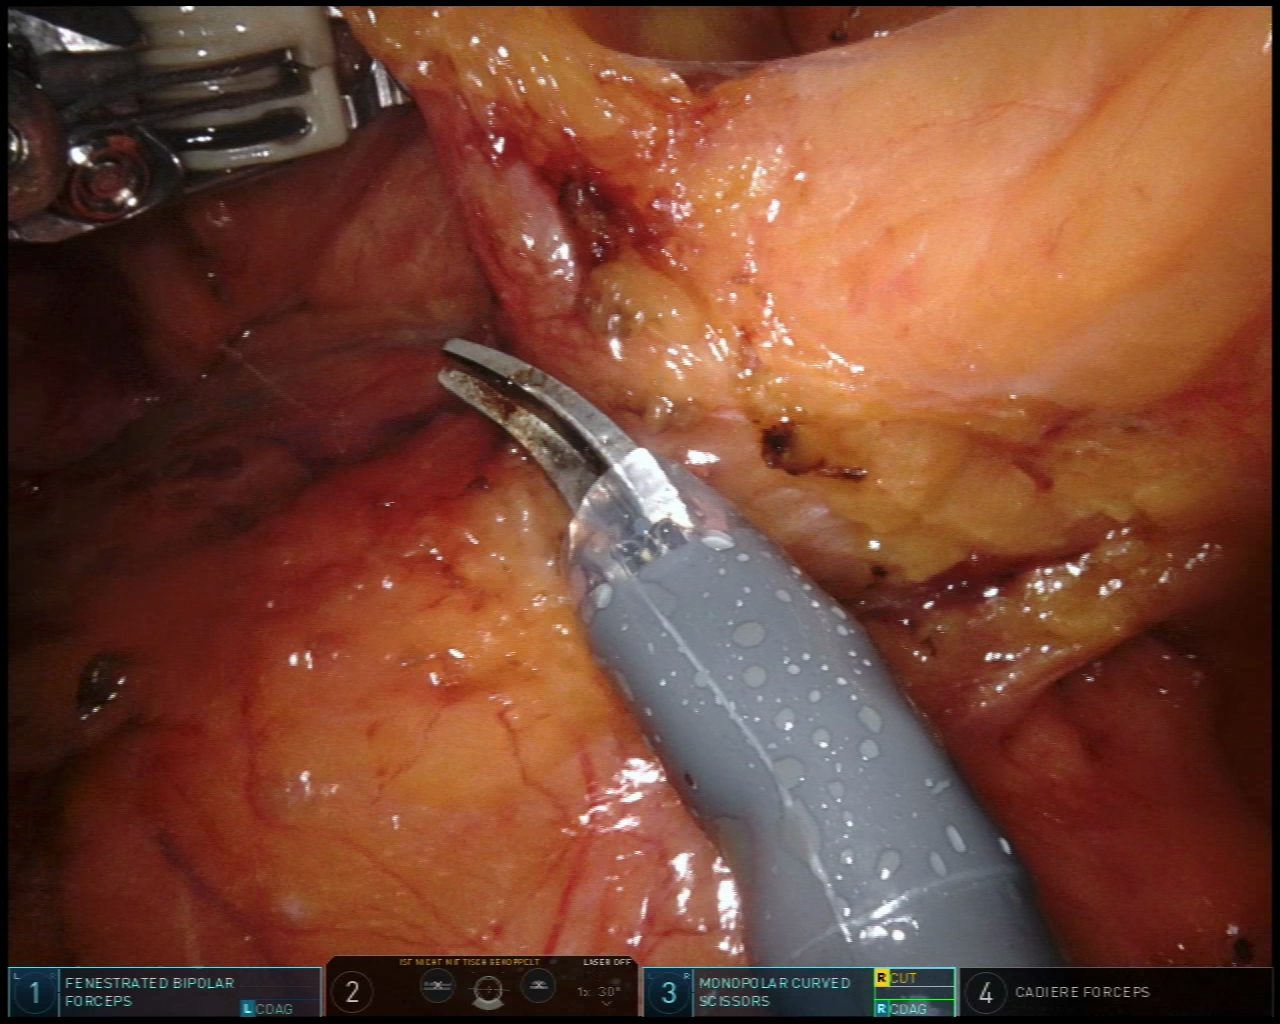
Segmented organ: inferior_mesenteric_artery
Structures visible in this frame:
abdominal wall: no
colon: no
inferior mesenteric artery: yes
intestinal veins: no
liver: no
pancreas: no
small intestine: no
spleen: no
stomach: no
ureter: no
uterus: no
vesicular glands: no